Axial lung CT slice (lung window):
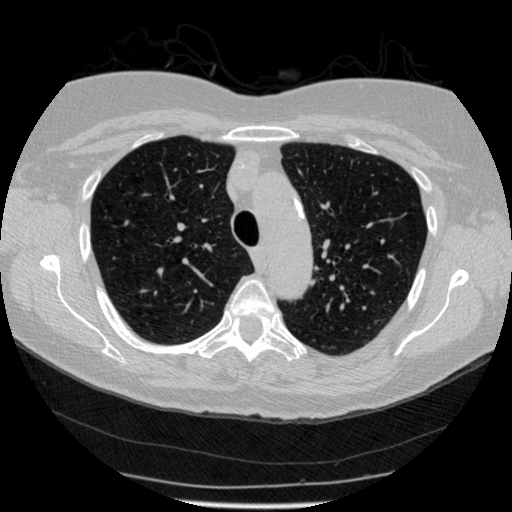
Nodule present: no